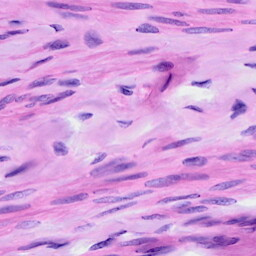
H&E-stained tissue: Ovarian